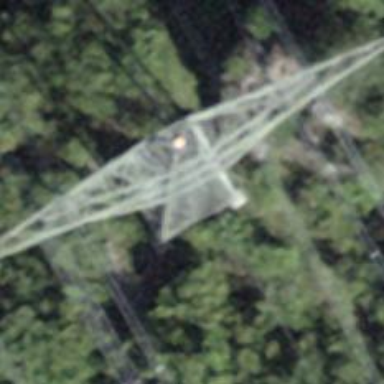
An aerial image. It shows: Towering power structure.